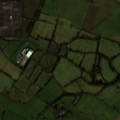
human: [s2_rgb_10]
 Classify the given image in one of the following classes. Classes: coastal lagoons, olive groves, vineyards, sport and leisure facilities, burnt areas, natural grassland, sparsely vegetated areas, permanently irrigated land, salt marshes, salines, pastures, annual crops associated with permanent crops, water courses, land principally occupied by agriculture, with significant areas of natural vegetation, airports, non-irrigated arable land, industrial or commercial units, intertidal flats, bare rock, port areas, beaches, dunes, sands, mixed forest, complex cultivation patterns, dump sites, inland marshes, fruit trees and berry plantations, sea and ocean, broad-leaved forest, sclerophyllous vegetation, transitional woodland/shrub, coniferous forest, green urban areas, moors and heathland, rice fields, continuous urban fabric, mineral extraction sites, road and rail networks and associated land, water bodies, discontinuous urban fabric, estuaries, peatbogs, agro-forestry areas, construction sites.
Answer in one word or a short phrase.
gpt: pastures